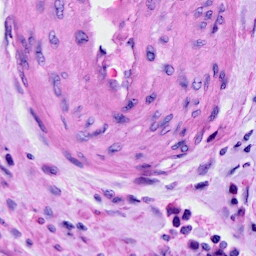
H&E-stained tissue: Cervix